Question: I want to randomly get a child key from the pickers section and then add data to it from another node. I want to do all of this with a JavaScript Cloud Function. Here is my code.
'''
const functions = require('firebase-functions');
const admin = require('firebase-admin');
admin.initializeApp();
exports.onDataAdded = functions.database.ref('/Pickup-Requests/{uid}').onCreate((snapshot, context) => {
const getRandomPickerid =
database.ref('/Pickers').once('value').then(event => {
const pickerUid = Object.keys()[random];
return pickerUid;
})
.catch(error => {
console.error("Error", error);
});
const pickerUid = getRandomPickerid;
const data = snapshot.val();
const newData = data;
return snapshot.ref.parent.child(pickerUid).set(newData);
});
'''

How can I do this?
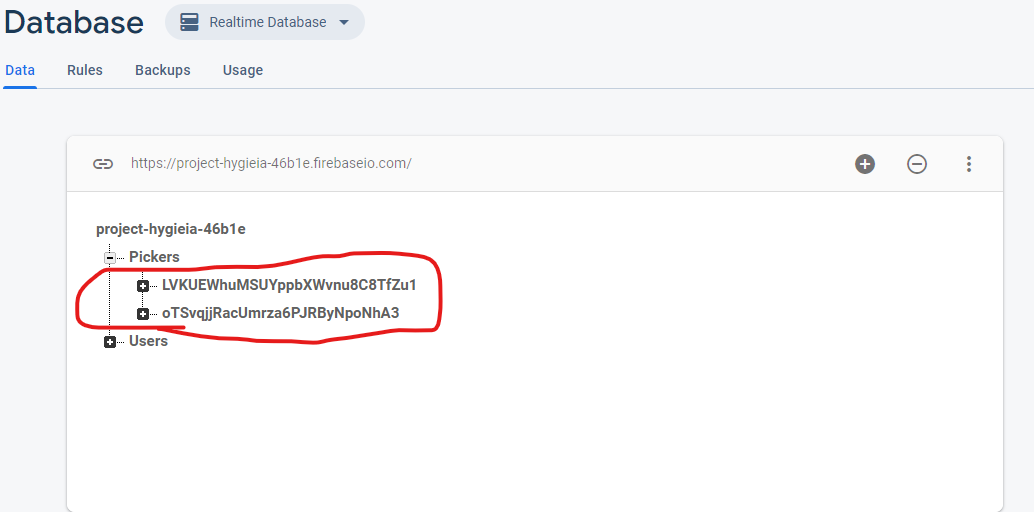
Answer: The following should do the trick:
'''
const functions = require('firebase-functions');
const admin = require('firebase-admin');
admin.initializeApp();
function randomKey(obj) {
var keys = Object.keys(obj);
return keys[(keys.length * Math.random()) << 0];
}
exports.onDataAdded = functions.database.ref('/Pickup-Requests/{uid}').onCreate((snapshot, context) => {
const db = admin.database();
const data = snapshot.val();
return db.ref('/Pickers').once('value')
.then(snapshot => {
const pickerUid = randomKey(snapshot.val());
return snapshot.ref.parent.child(pickerUid).set(data);
})
});
'''
---
I would suggest you watch the 3 videos about "JavaScript Promises" from the Firebase video series: <URL>